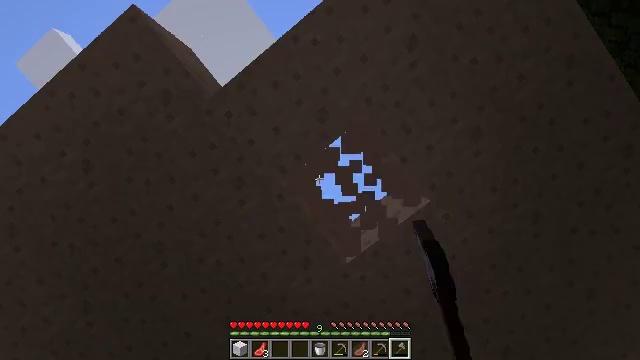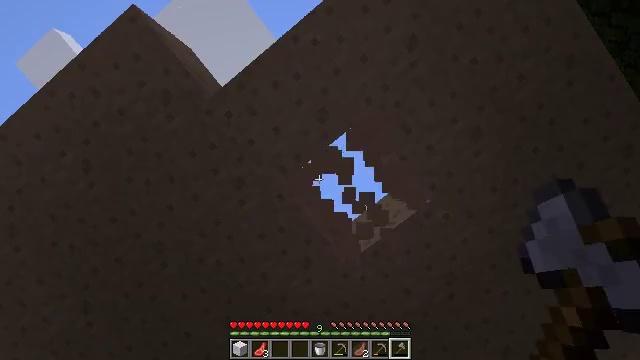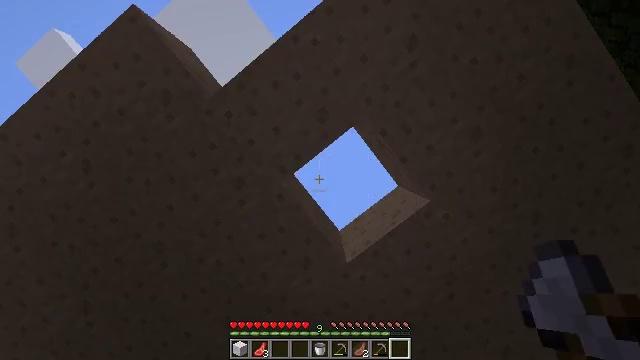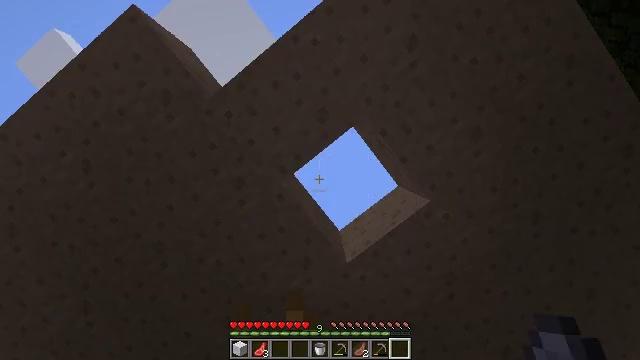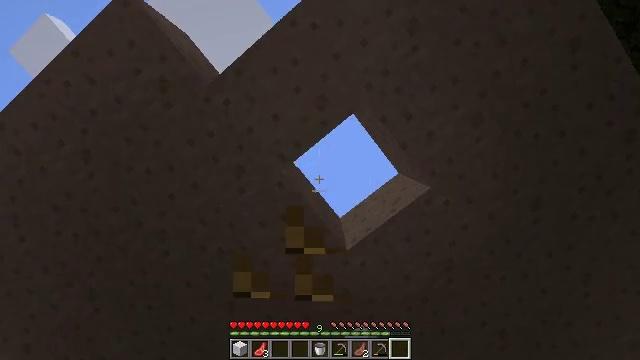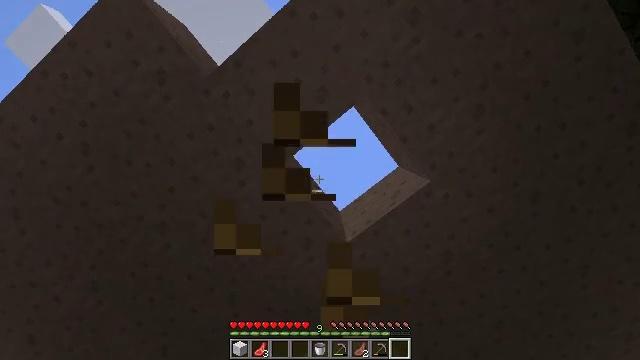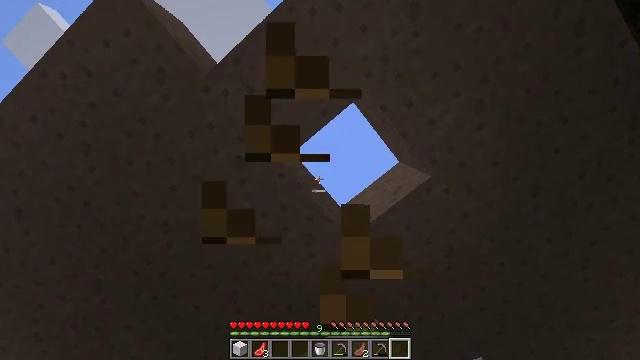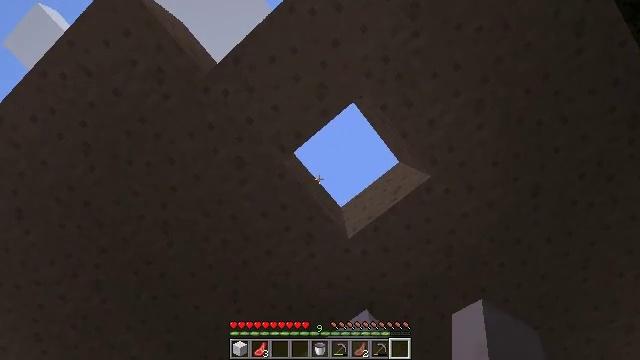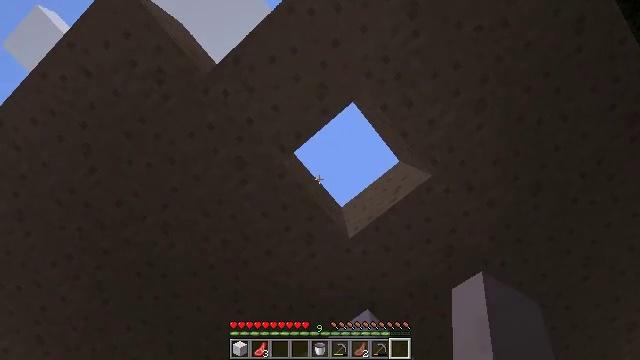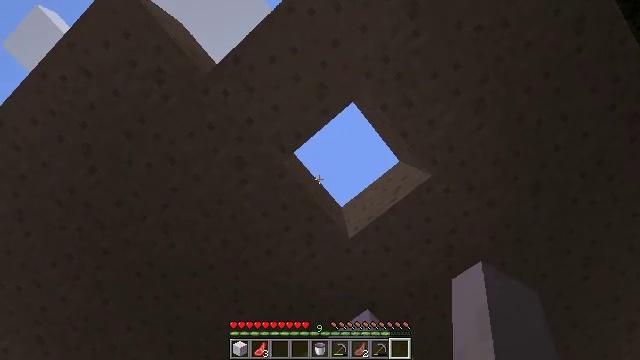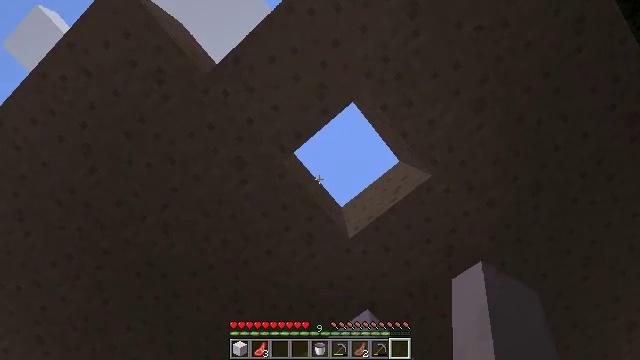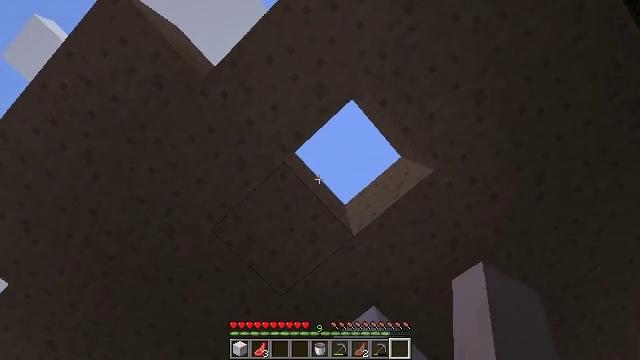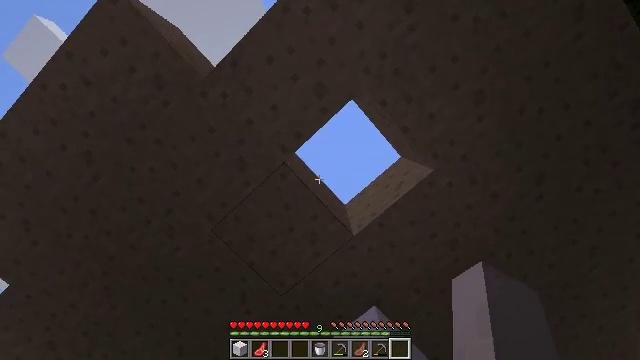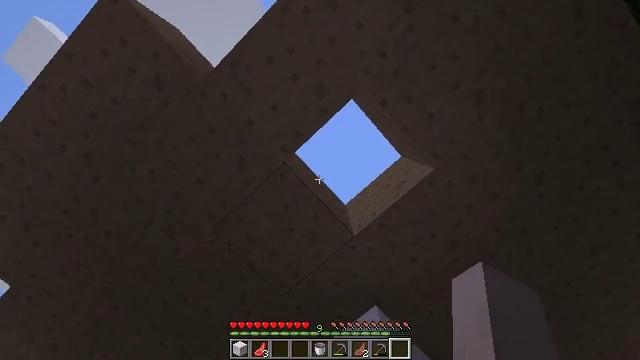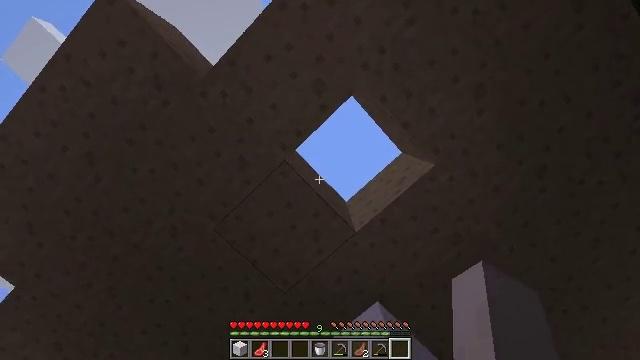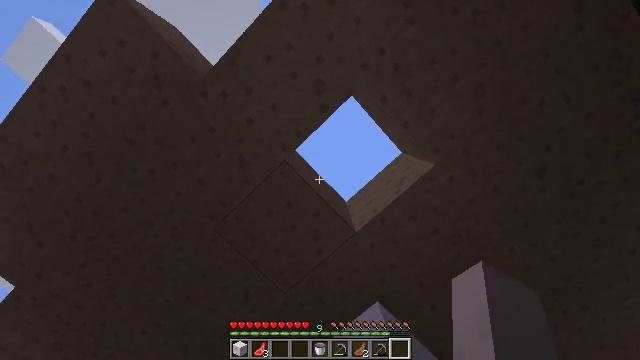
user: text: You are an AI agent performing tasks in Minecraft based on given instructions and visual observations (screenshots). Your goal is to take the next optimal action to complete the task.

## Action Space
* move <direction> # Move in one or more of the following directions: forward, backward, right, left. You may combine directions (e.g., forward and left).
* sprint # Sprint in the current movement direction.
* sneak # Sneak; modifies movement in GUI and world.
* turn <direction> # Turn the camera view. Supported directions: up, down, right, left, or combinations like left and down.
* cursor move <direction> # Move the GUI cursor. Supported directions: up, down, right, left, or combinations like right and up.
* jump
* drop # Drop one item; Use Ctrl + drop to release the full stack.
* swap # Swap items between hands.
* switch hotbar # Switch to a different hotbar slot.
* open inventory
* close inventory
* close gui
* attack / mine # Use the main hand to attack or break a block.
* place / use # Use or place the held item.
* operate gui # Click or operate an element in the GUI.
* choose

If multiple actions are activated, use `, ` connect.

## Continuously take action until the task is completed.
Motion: motion action
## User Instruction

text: Destroy the brown mushroom block for resources.
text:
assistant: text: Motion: attack / mine
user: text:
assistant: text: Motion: no_op
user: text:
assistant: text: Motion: no_op
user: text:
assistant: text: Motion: turn down
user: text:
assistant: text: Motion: turn down
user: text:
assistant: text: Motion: no_op
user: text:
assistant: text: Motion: no_op
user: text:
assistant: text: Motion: no_op
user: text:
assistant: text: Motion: no_op
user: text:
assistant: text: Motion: no_op
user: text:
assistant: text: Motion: turn left
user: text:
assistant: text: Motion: no_op
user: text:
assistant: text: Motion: no_op
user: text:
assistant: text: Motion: no_op
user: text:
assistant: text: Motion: no_op
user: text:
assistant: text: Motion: no_op
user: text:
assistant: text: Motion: no_op
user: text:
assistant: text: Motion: turn left and up
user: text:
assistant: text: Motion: turn left and up
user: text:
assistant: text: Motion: turn left and up
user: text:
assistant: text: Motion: turn left and up
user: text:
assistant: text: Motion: no_op
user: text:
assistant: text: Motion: turn left and down
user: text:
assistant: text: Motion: turn left and down
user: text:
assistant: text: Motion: turn left
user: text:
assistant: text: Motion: turn left and down
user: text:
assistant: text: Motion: turn left
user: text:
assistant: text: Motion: turn left and down
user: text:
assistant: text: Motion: turn left
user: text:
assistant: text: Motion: no_op